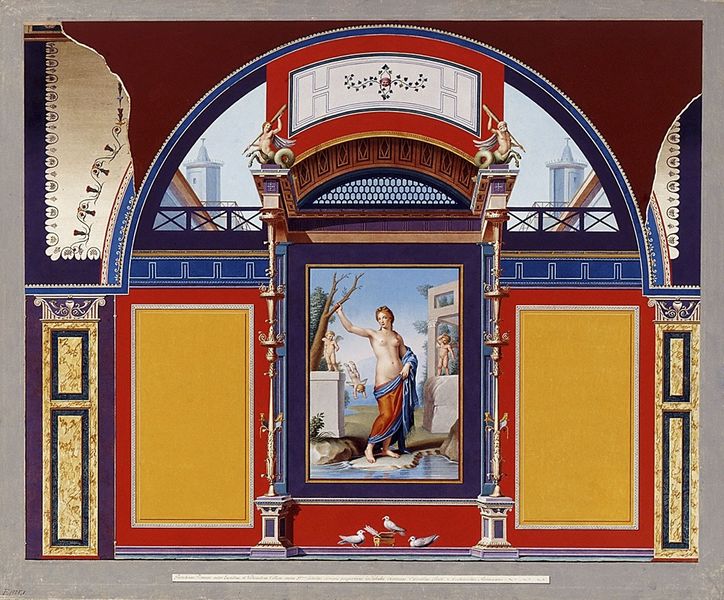
Titel: Antike Wandmalerei in der Villa Negroni in Rom
Künstler: Angelo Campanella
Standort: Hamburg
Institution: Museum für Kunst und Gewerbe Hamburg
Schlagwörter: baum, blau, frau, säulen, tür, rot, malerei, wand, vögel, klassizismus, engel, bogen, wandmalerei, tor, druckgraphik, druckgrafik, radierung, stich, koloriert, rom, portal, villa, toilette, venus, putten, kupferstich, details, amoretten, bade, historische, reproduktionen, druckerzeugnisse, neuklassizismus, goût étrusque, goût grec, gebäude, örtlichkeit, straße, stätte, fürstenkolorit, negroni